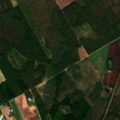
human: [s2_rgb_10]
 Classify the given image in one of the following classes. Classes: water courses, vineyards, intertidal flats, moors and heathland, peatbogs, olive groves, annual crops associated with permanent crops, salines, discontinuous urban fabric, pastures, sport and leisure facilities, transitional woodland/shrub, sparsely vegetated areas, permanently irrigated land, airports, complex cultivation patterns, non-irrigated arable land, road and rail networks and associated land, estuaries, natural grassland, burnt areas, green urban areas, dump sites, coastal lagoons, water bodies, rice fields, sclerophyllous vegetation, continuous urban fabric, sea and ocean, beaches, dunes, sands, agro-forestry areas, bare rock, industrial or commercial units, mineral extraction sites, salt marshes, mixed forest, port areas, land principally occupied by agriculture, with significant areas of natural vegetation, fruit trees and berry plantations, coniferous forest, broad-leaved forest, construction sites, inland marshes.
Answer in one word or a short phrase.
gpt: non-irrigated arable land, coniferous forest